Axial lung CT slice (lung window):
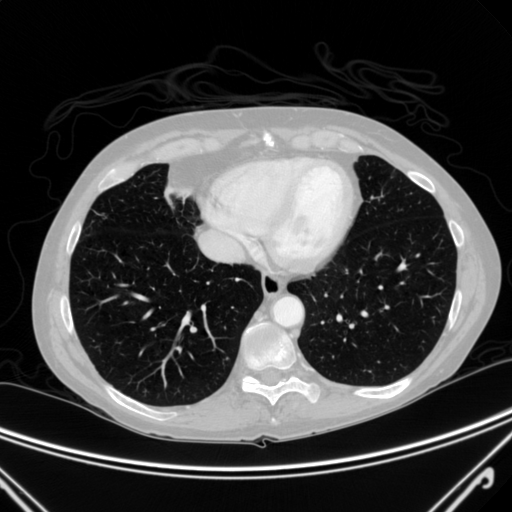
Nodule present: no